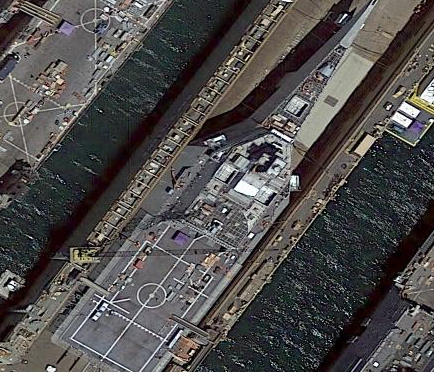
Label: Independence-class_combat_ship